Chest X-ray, AP view. Patient: 58 years old, sex M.
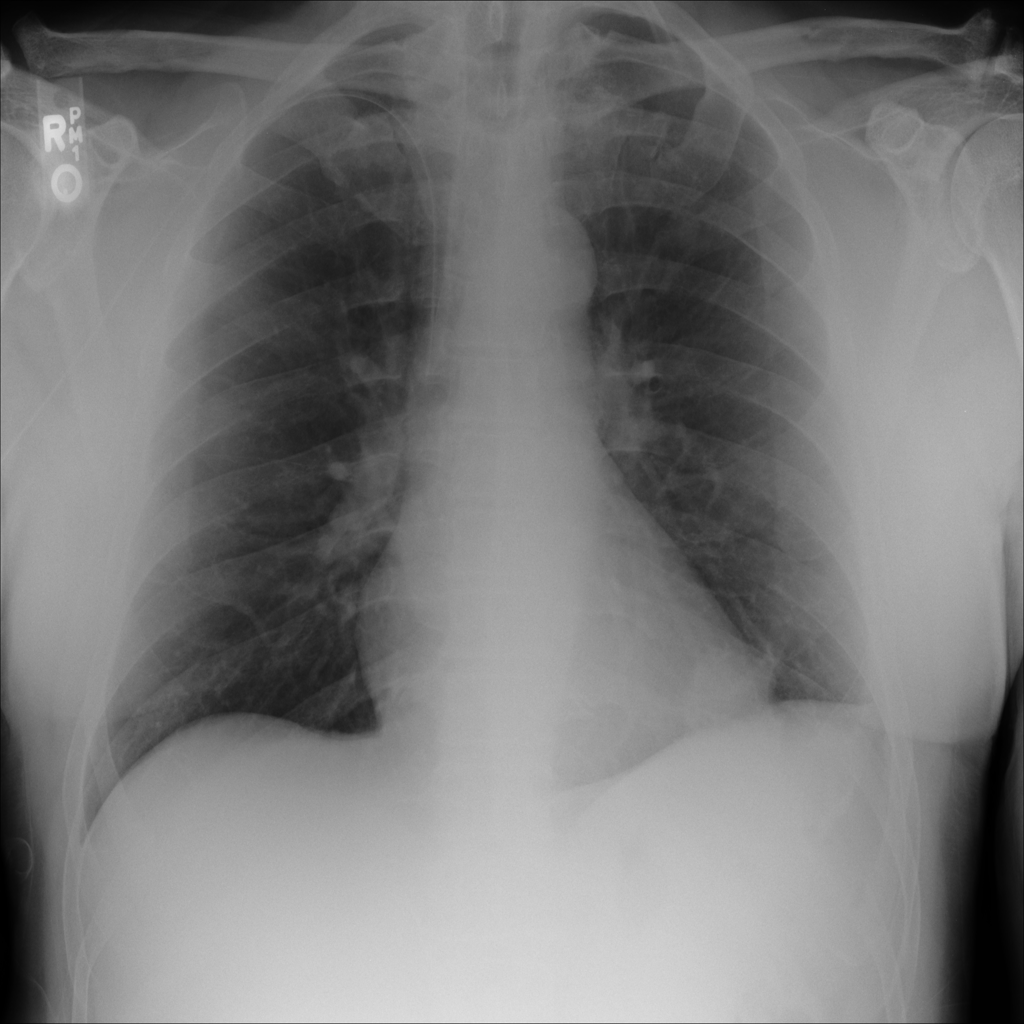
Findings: Mass